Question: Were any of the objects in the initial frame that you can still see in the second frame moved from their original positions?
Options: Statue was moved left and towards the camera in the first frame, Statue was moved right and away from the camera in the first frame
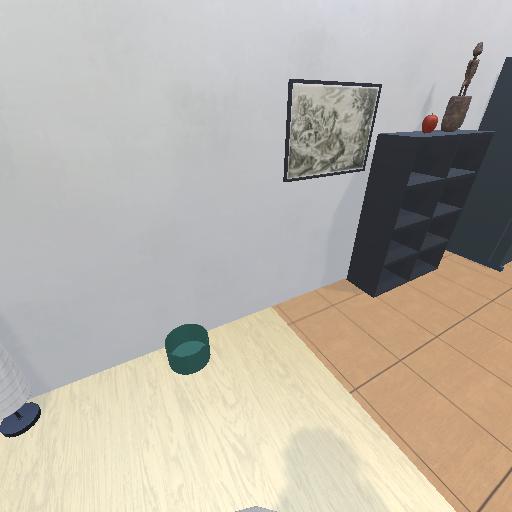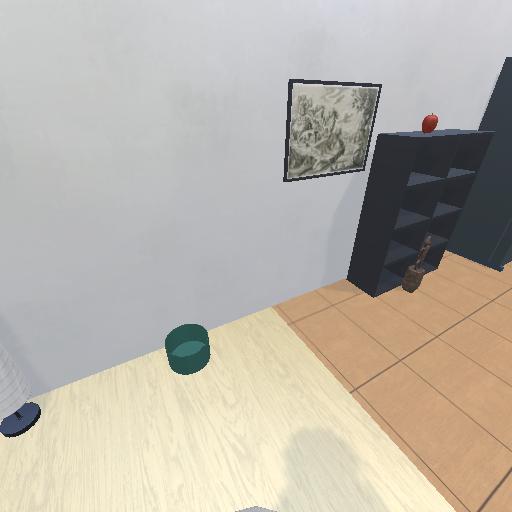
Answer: Statue was moved left and towards the camera in the first frame